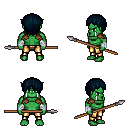
a pixel art fantasy rpg character, male body template, orc, green skin, leather shoulder armor, gold greaves, raven plain hairstyle, white cloth bandages, spear, four views (front, back, left, right), 2x2 character sprite sheet, small pixel art, hard edges, no anti-aliasing